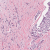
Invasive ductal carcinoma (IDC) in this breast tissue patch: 1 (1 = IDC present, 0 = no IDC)